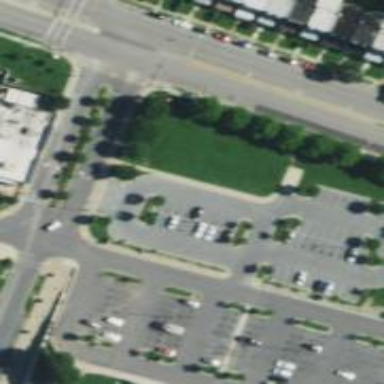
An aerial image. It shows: Asphalt parking surface.